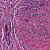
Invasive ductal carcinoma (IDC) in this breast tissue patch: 0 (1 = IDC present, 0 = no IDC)